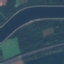
Label: River